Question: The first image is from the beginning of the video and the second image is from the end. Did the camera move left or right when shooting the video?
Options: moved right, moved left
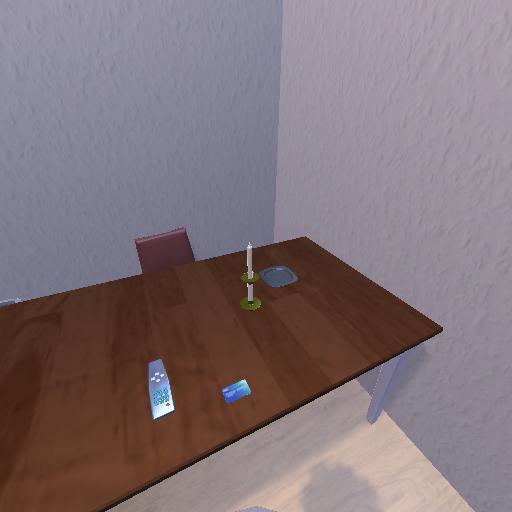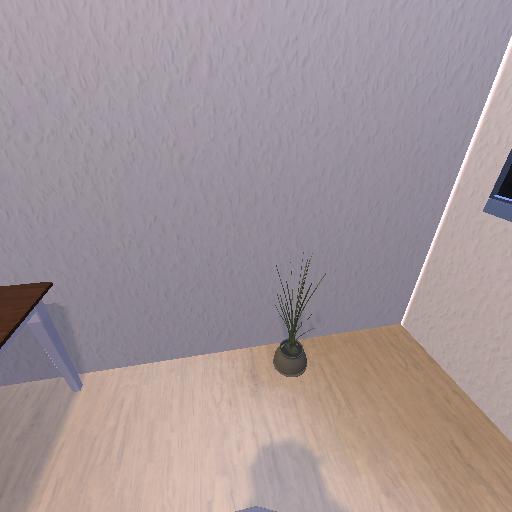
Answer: moved right